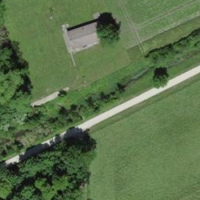
EUNIS habitat code: 52
Species observed at this site:
Epilobium hirsutum
Filipendula ulmaria